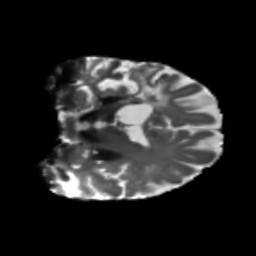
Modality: T2w
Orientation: coronal
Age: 69
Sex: female
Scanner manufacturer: siemens
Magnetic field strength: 3 T
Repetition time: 5.25 s
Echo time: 0.08 s